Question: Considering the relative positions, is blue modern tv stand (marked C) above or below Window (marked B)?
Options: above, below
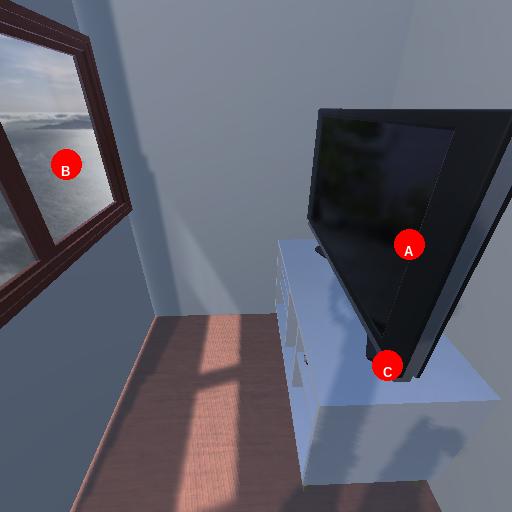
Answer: above